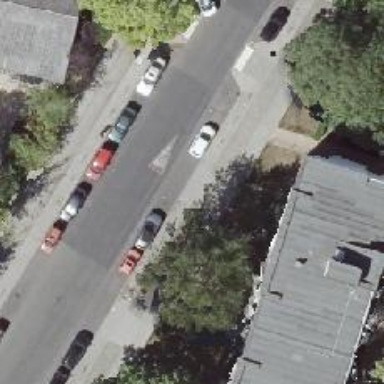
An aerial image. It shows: Residential road with asphalt surface. The road has sidewalks on both sides and parallel parking lanes on both sides.